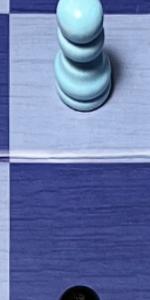
Label: Empty